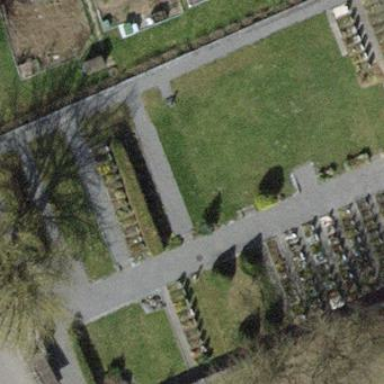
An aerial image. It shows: Cemetery.